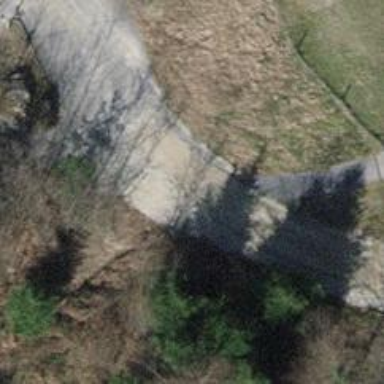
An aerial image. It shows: Track with compacted grade2 surface.